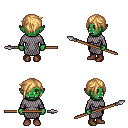
a pixel art fantasy rpg character, female body template, orc, green skin, chain mail, red pants, light blonde pixie cut hairstyle, brown shoes, spear, four views (front, back, left, right), 2x2 character sprite sheet, small pixel art, hard edges, no anti-aliasing